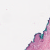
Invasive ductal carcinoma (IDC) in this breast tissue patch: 0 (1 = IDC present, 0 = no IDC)